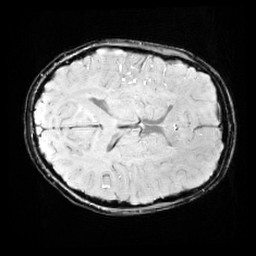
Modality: SWI
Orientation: axial
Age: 13
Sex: male
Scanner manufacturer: siemens
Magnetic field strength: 3 T
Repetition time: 0.027 s
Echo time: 0.02 s